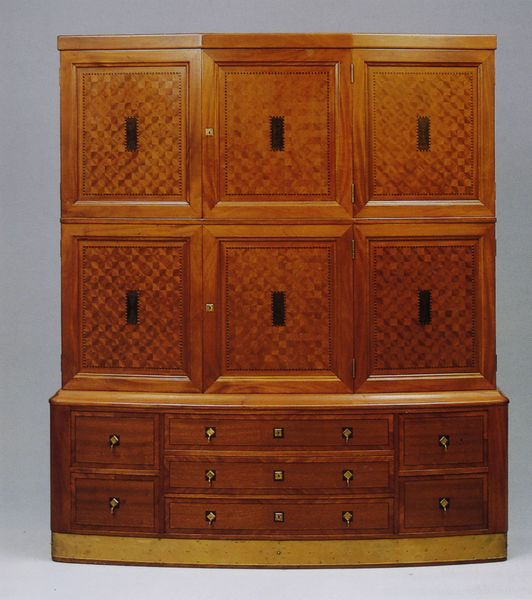
Titel: Wäscheschrank mit Schachbrettintarsien
Künstler: Bruno Paul
Standort: München
Institution: Stadtmuseum
Schlagwörter: dunkel, weiß, braun, grau, hell, holz, licht, schwarz, rot, schloss, fächer, karo, muster, schachbrett, möbel, gold, drei, kontrast, kommode, schrank, türen, modern, linien, glanz, schublade, knöpfe, foto, vier, linie, symmetrisch, kunst, einlegearbeit, einlegearbeiten, intarsie, intarsien, bauhaus, quadrate, komode, schubladen, biedermeier, knauf, fuchs, schreiner, firnis, quader, struktur, viereckig, kassetten, schlüssel, beschlag, sekretär, sechs, brau, art deco, möbelstück, quadrat, vierecke, beschläge, schlösser, schlüsselloch, aufsatz, apothekerschrank, blende, bscgläge, entarsien, fuchsfarben, holzarten, knäufe, phirnis, scharnk, schrabk, sschatten, tek, tekholz, tryptichon, türchen